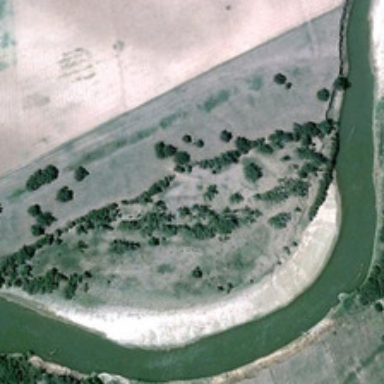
Some green trees and farmlands are in two sides of a curved river .